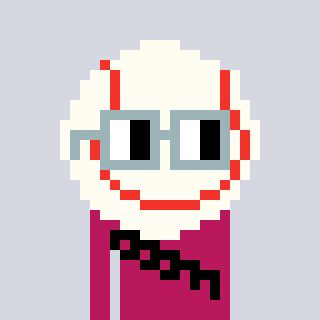
a pixel art character with square dark gray glasses, a baseball ball-shaped head and a darkpink-colored body on a cool background